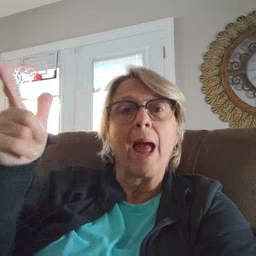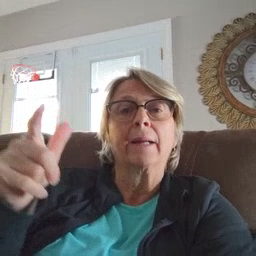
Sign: awake